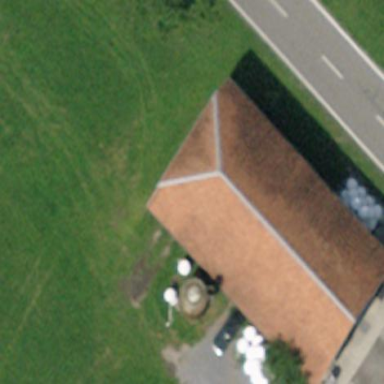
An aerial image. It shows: Rural barn.